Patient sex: M
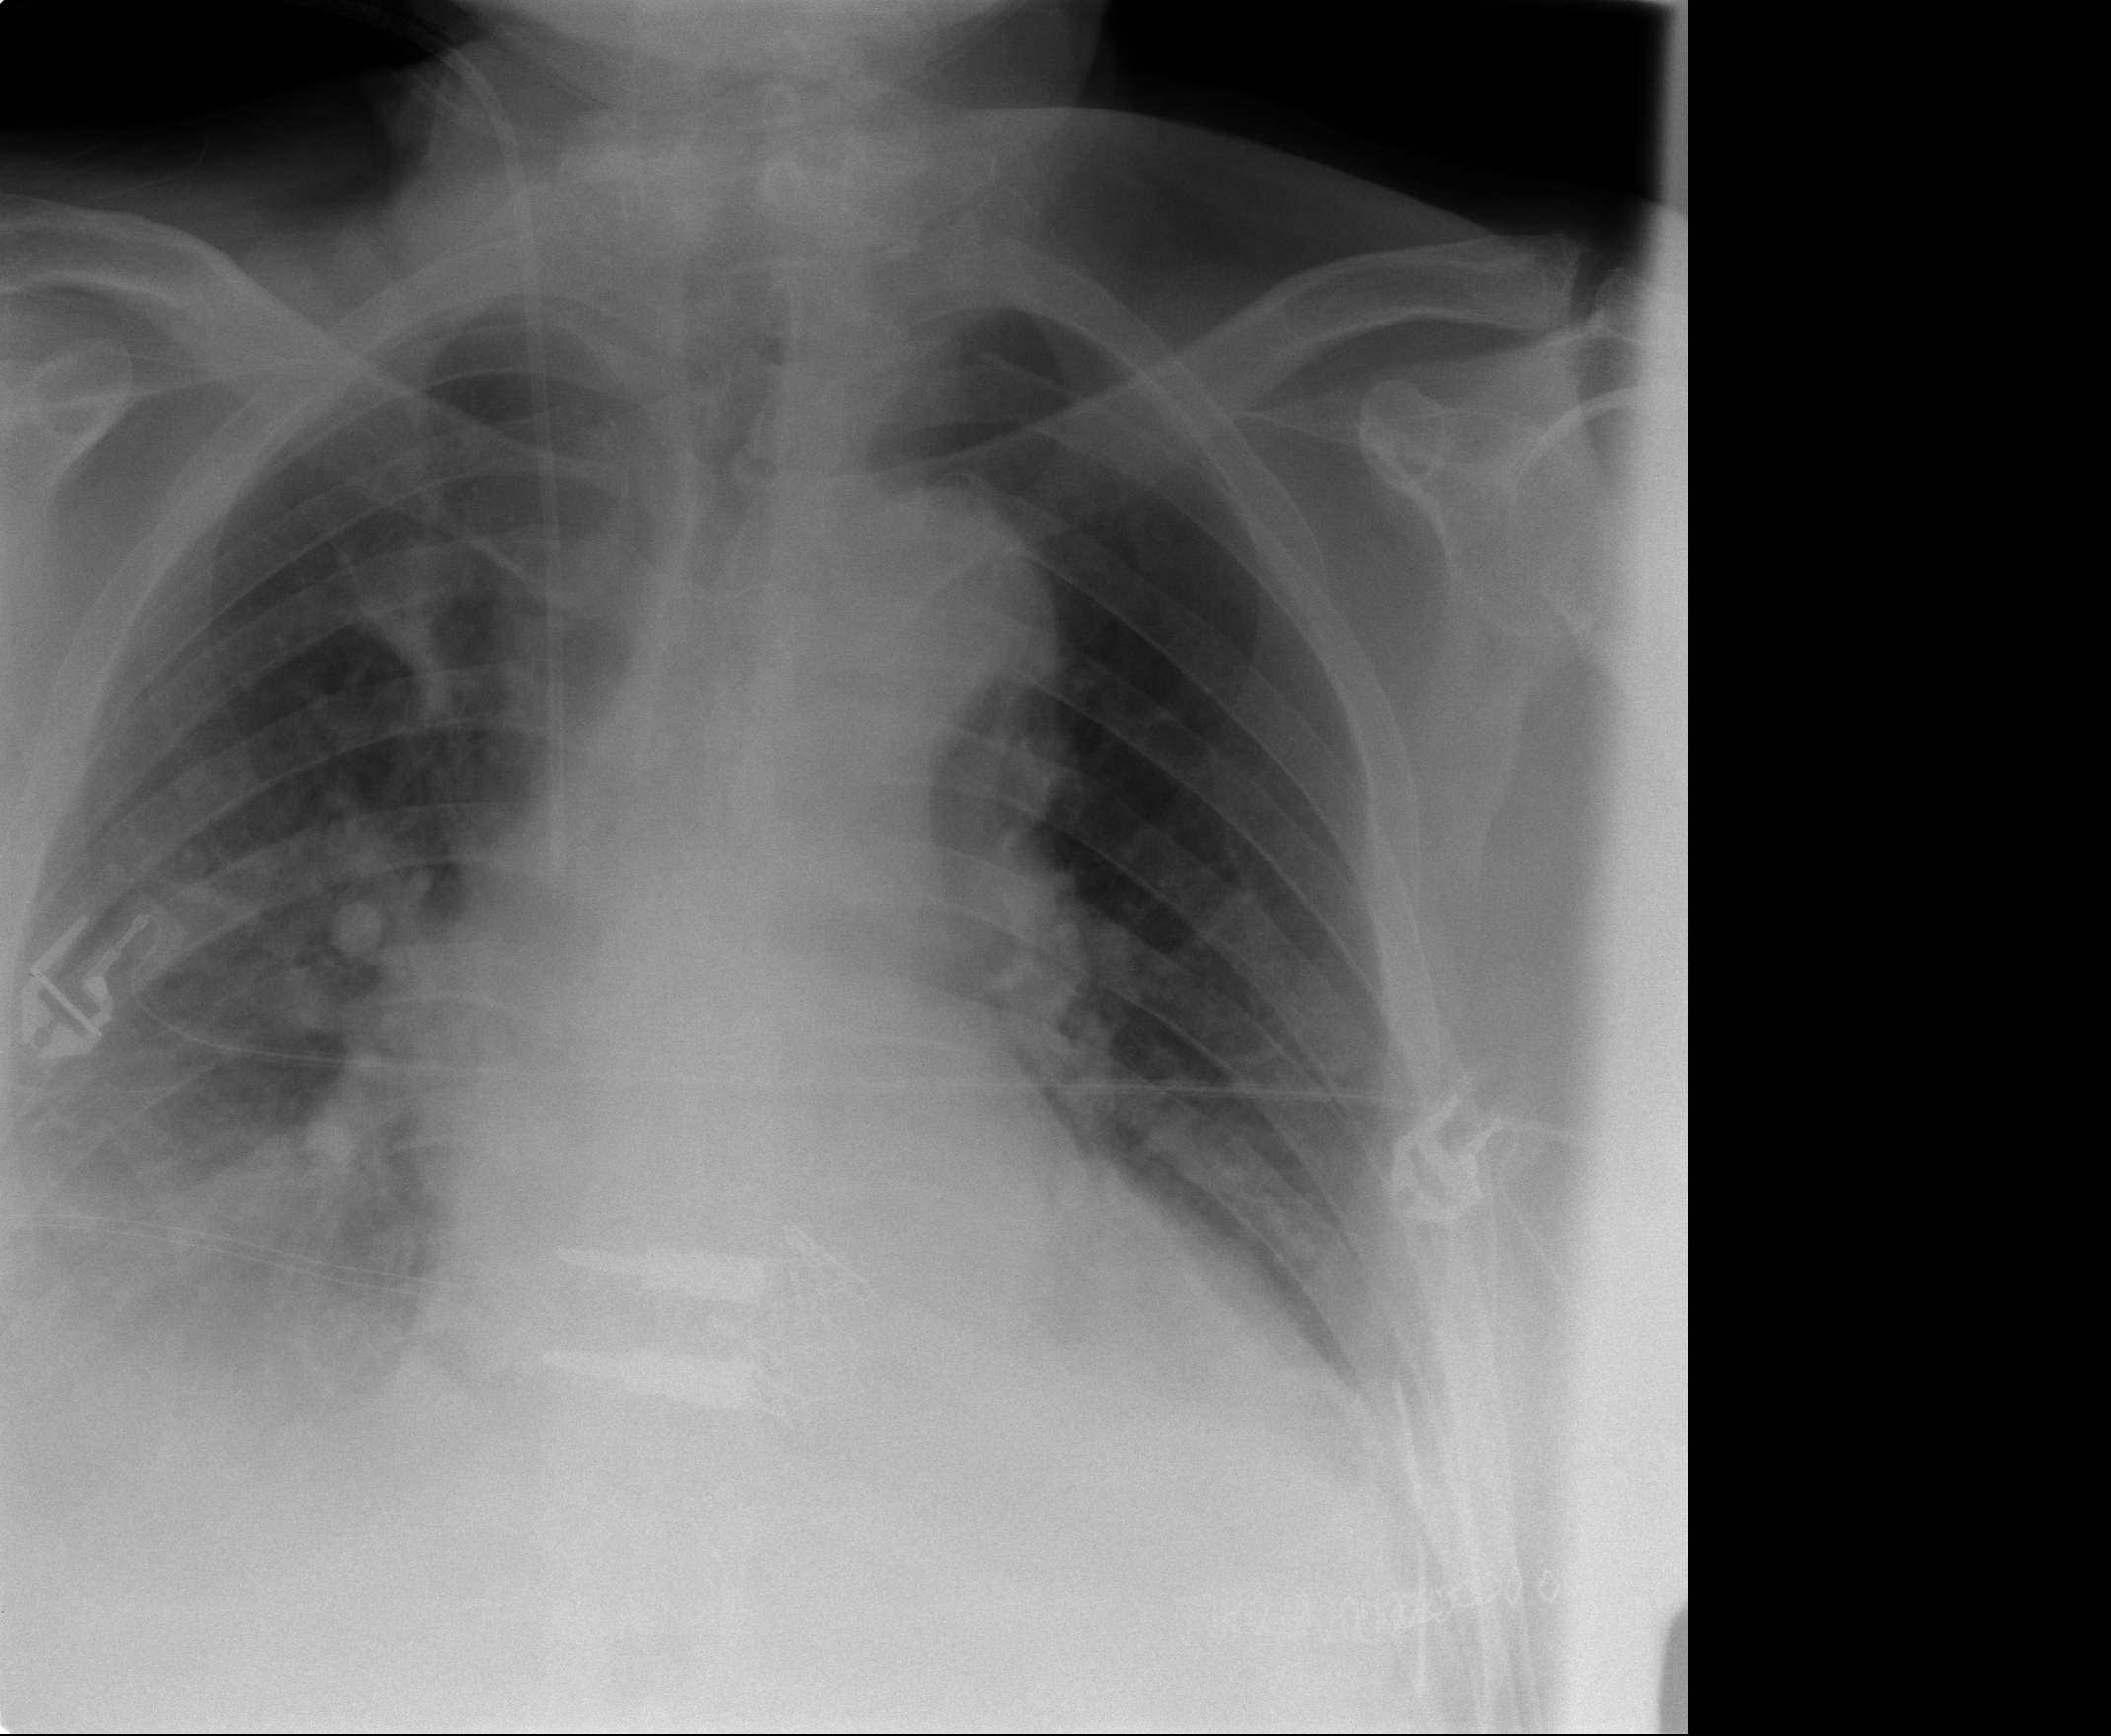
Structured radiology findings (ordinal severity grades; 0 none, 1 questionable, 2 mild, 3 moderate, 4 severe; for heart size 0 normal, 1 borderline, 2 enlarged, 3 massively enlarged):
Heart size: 2
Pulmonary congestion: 2
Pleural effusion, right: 2
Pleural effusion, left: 2
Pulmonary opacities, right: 1
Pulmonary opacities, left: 0
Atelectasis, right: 2
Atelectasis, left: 2